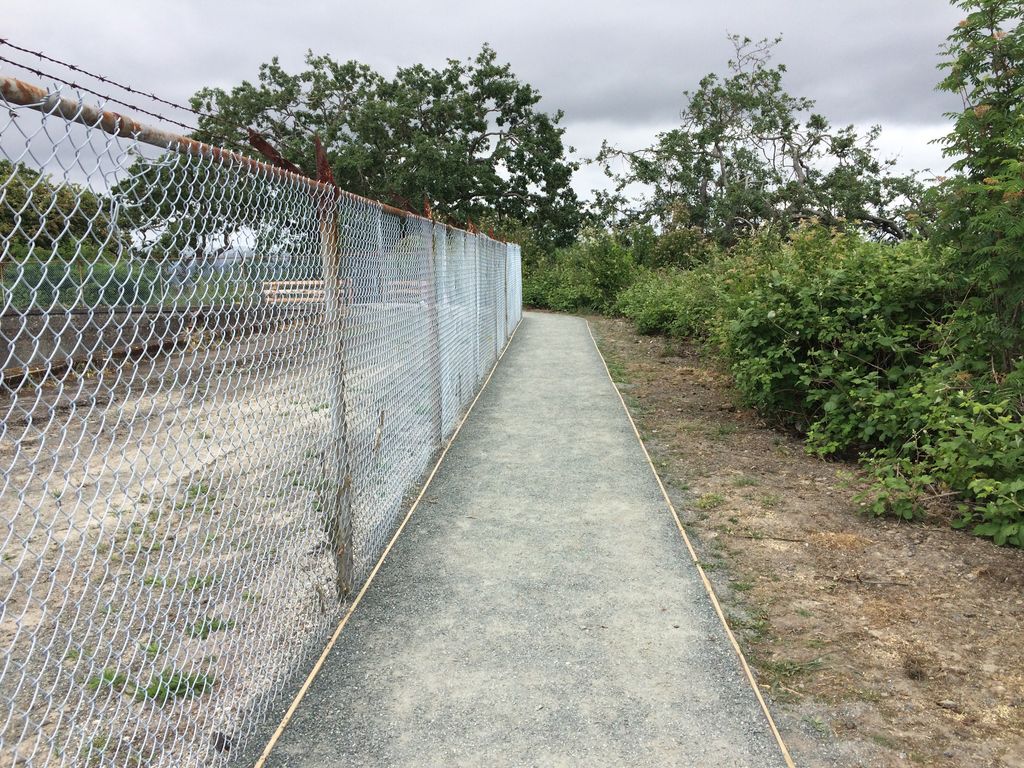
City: victoria